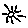
Label: sun